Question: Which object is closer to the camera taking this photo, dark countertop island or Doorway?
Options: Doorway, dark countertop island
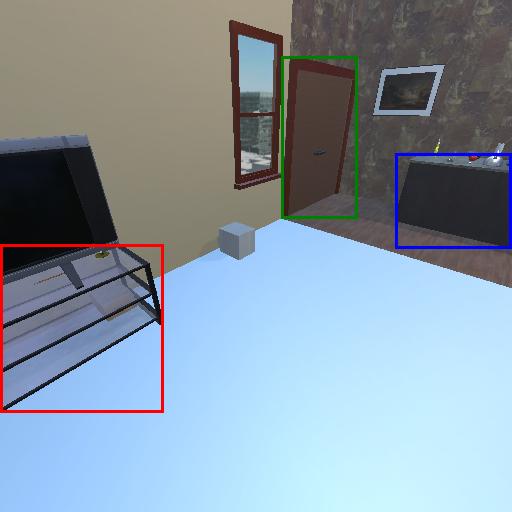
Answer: Doorway